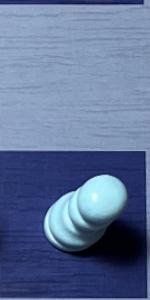
Label: Pawn_White